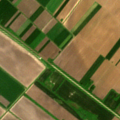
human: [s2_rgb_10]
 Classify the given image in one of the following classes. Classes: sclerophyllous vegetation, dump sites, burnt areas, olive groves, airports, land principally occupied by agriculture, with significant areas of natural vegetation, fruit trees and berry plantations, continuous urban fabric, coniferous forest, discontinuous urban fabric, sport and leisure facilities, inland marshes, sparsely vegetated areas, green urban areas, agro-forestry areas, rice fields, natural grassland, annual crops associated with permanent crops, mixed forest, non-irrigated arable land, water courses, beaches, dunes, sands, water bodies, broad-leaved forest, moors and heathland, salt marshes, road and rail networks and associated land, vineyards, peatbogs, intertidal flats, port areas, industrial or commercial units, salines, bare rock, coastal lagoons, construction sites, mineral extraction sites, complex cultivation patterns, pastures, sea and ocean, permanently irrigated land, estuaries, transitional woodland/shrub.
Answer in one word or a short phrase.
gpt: non-irrigated arable land